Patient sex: M
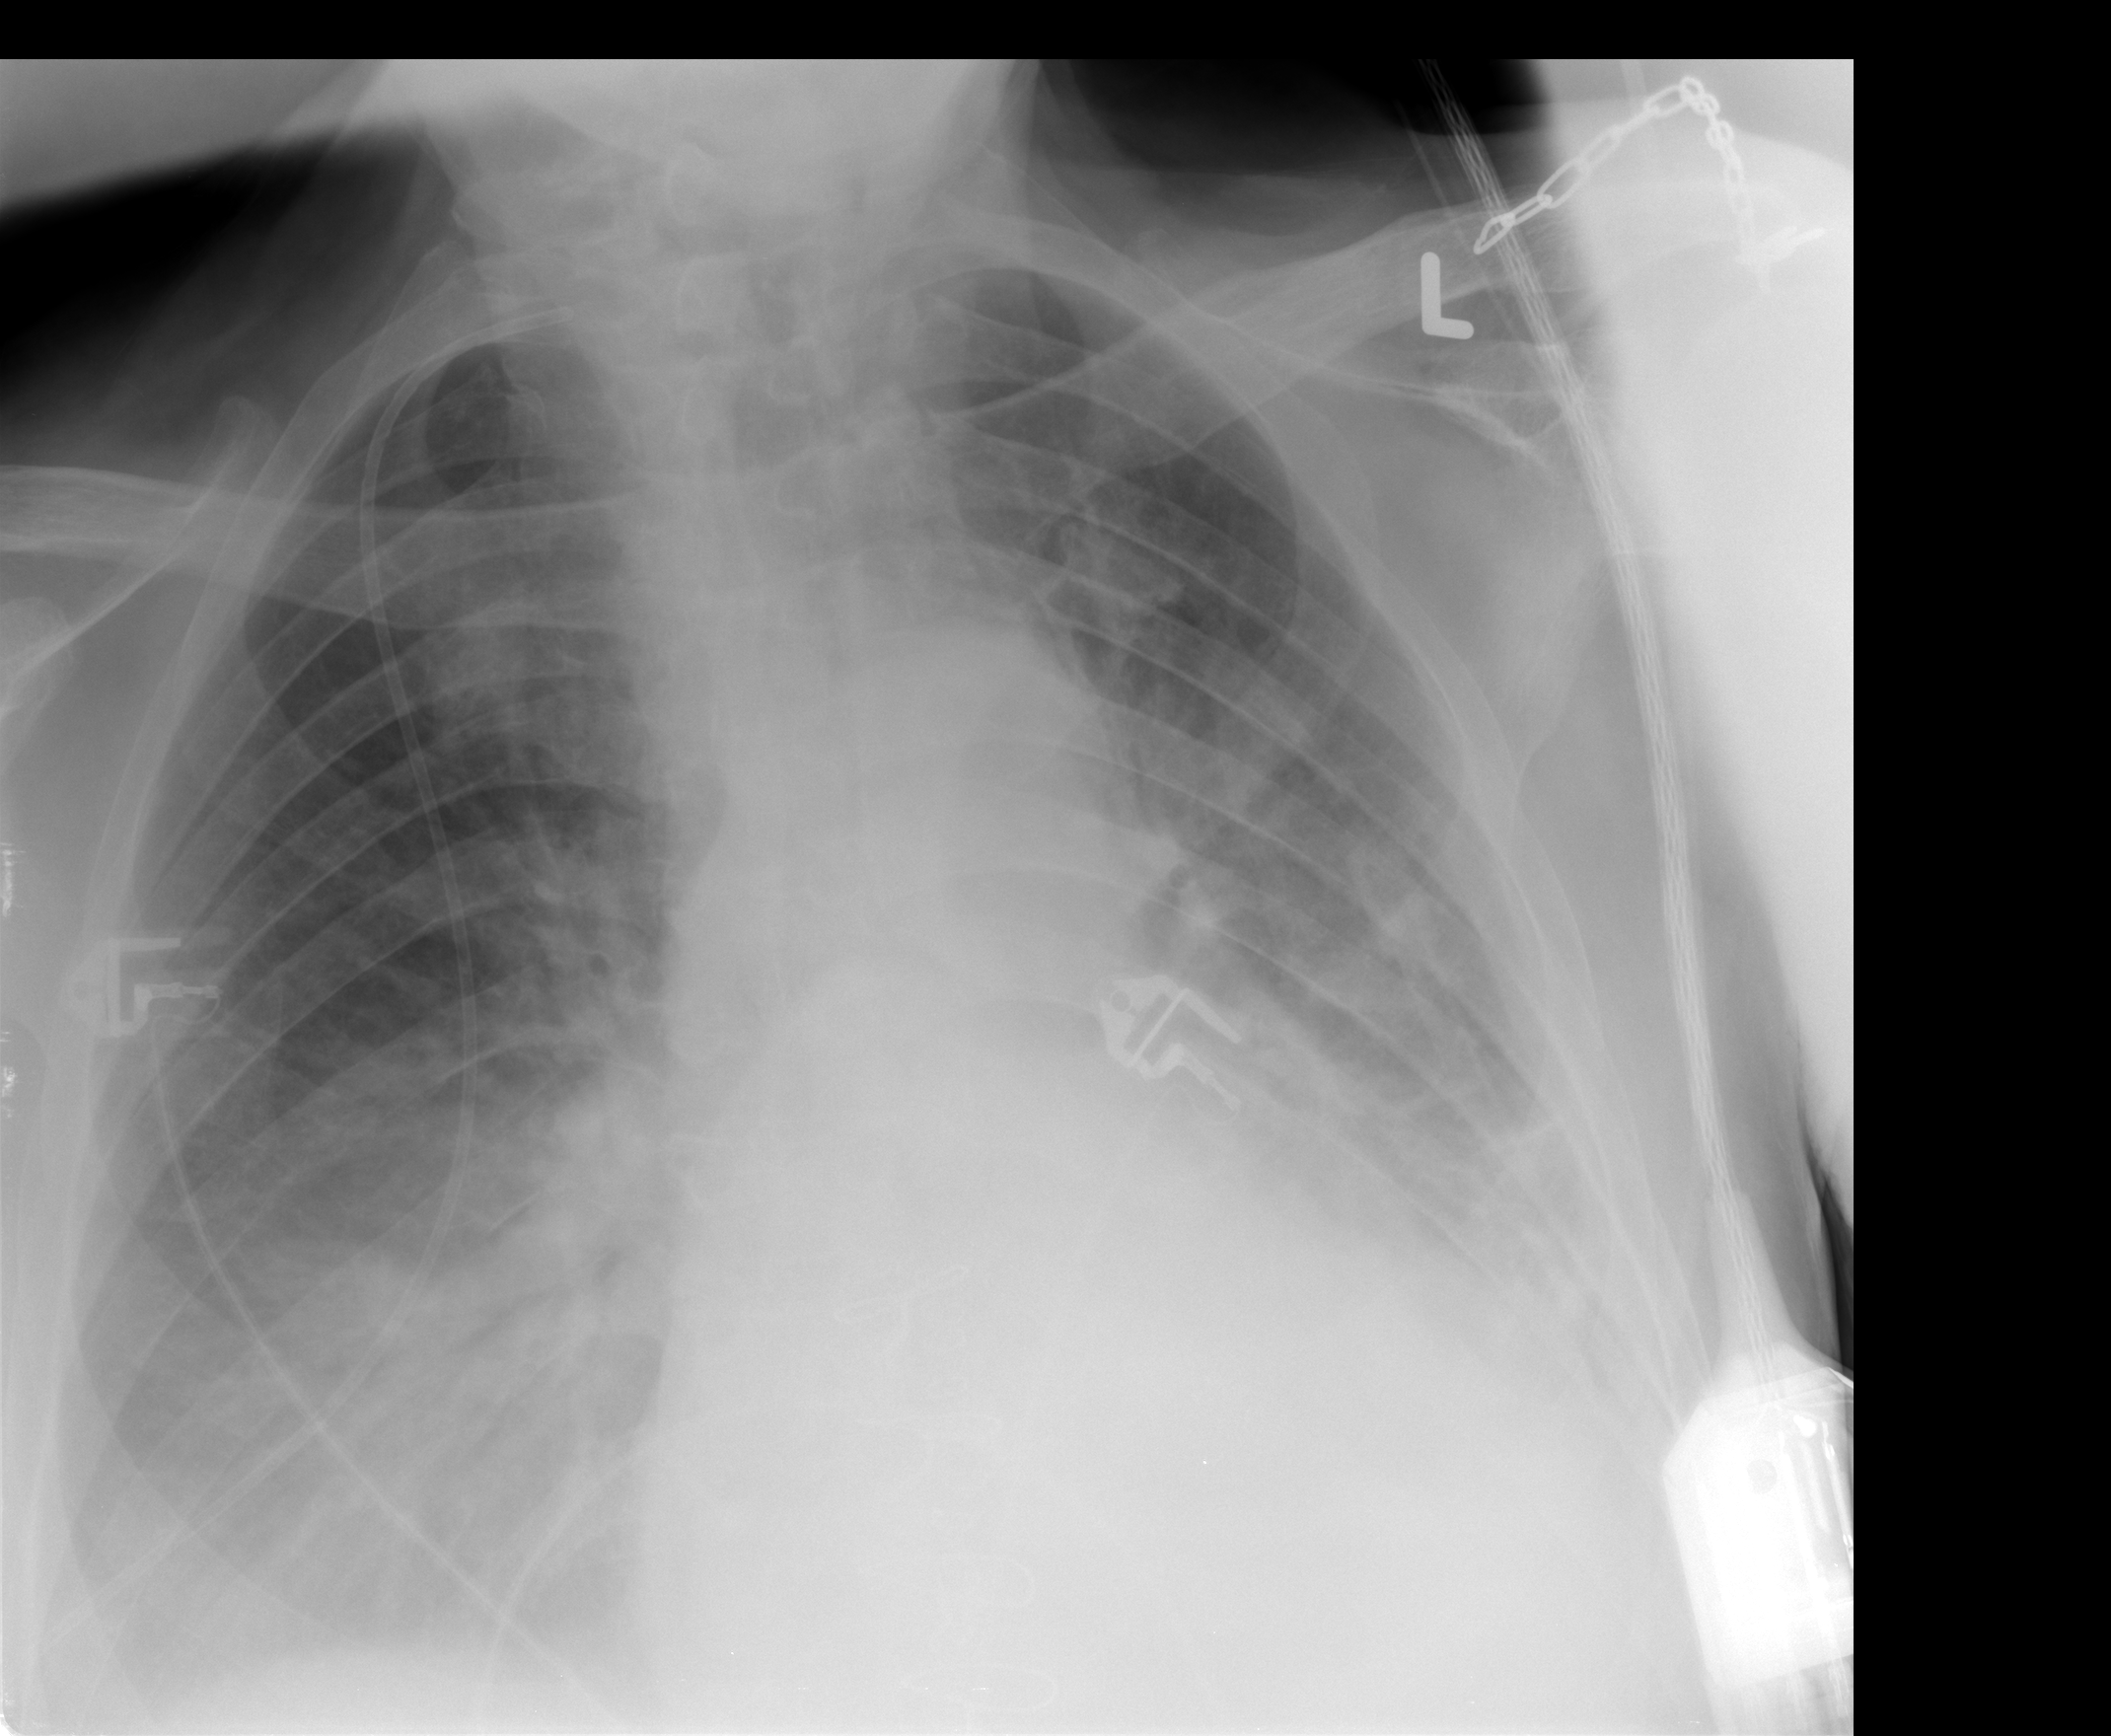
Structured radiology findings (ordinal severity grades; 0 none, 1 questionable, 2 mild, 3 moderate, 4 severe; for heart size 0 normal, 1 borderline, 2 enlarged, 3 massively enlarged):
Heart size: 2
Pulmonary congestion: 3
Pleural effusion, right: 2
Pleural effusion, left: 2
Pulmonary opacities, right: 2
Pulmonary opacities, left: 2
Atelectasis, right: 2
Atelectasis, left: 2